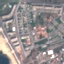
Label: Residential